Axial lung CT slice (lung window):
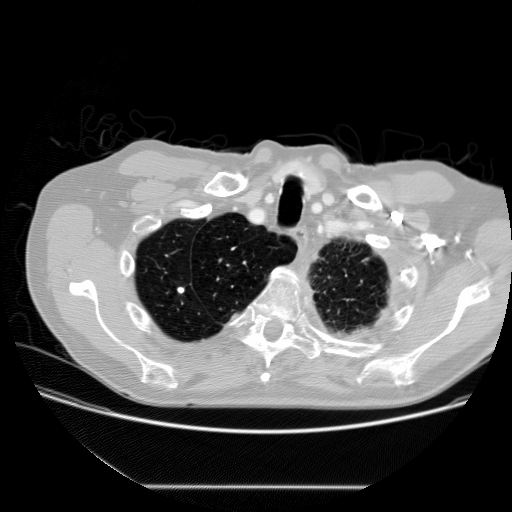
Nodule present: yes
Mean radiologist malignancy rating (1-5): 1.5